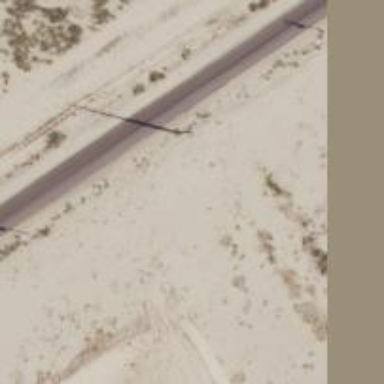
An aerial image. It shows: Power pole.